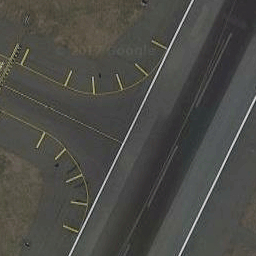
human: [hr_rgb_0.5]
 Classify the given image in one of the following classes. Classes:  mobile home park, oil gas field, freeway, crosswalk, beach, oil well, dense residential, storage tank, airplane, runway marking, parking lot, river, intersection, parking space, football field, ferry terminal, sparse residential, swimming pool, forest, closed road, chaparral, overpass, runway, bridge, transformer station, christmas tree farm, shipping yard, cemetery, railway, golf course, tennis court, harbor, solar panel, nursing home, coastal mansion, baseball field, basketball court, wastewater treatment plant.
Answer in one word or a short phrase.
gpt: runway